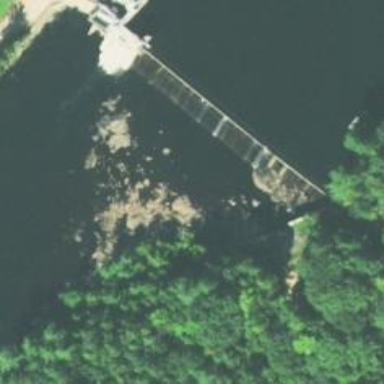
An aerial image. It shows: Dam along waterway.